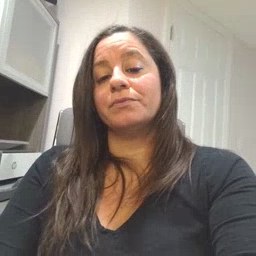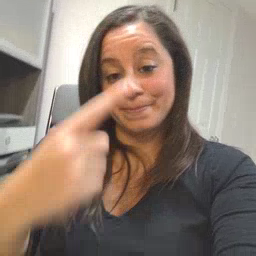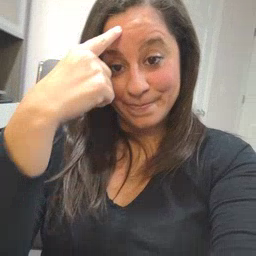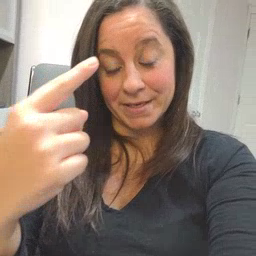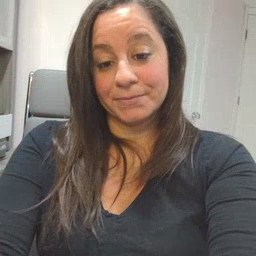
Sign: penny